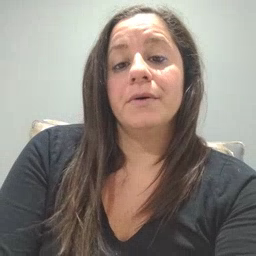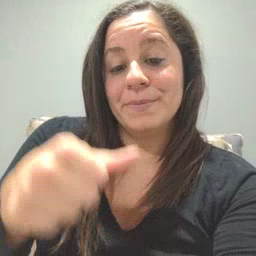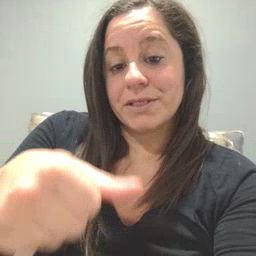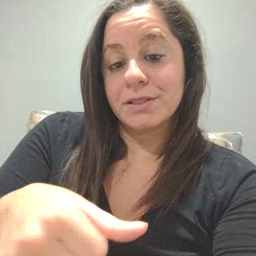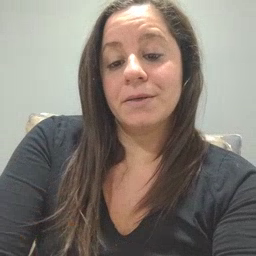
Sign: puzzle